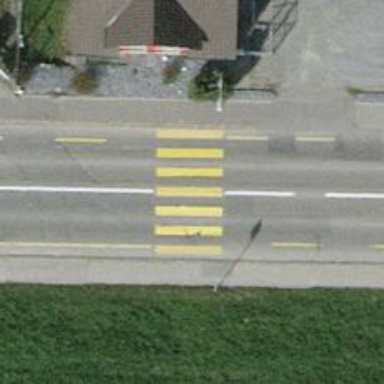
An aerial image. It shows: Footway crossing with marked asphalt surface.